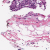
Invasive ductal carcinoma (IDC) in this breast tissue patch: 0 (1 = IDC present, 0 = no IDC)